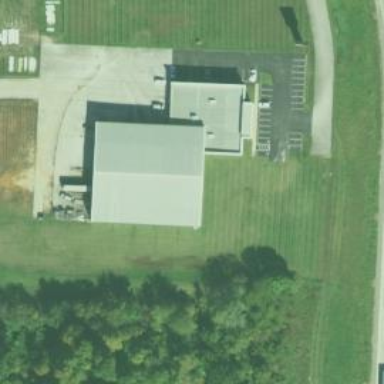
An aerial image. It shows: Commercial building.